九年级 · 解析几何
拋物线 $y=-(x-h)^{2}+k$ 的部分图象如图所示，则此拋物线的顶点坐标是 $\qquad$

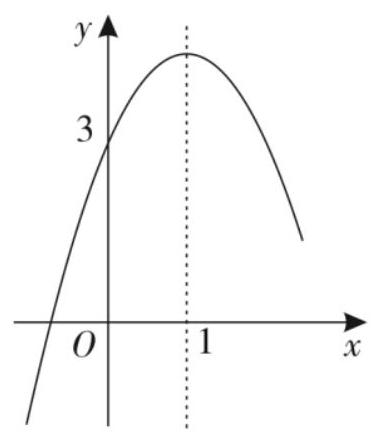
答案:  $(1,4)$

解析: 对称轴为直线 $x=1$, 求得 $h=1$, 把 $(0,3)$ 代入解析式, 写出函数解析式即可解答.

【详解】解: 对称轴为直线 $x=1$,

$\therefore h=1$,

把 $(0,3)$ 代入 $y=-(x-1)^{2}+k$,

$3=-1+k$

$\therefore k=4$,

$\therefore$ 抛物线的顶点坐标是 $(1,4)$.

故答案为: $(1,4)$.

【点睛】本题主要考查了抛物线的顶点式, 解答此题, 需要学生具备一定的读图能力, 难度不大.